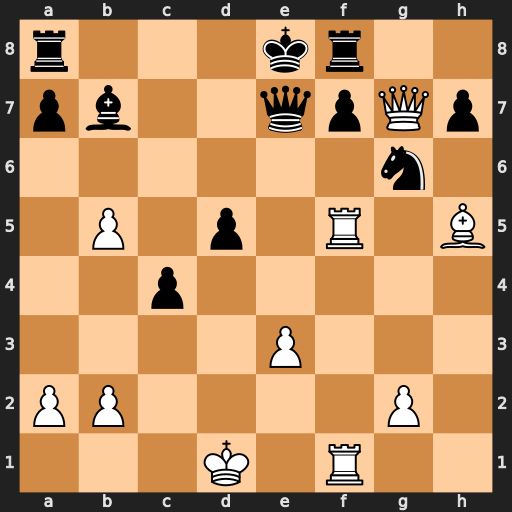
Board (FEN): r3kr2/pb2qpQp/6n1/1P1p1R1B/2p5/4P3/PP4P1/3K1R2
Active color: w
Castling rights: q
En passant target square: -
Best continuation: Bxg6 hxg6 Re5